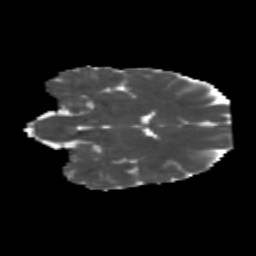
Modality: MD
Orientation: coronal
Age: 26
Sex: female
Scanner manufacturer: siemens
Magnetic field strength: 3 T
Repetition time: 1.8 s
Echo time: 0.07 s